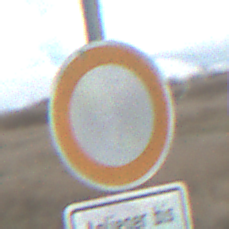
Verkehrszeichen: VerbotFahrzeugeAllerArt
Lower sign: SonstigeFahrzeugePersonengruppenFrei3
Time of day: SunriseSunset
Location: Outdoor (RoadRail)
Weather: PartlyCloudy
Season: NotSpecified
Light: Natural